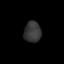
Tissue: prostate
Cell type: Myeloid cells
Senescence score: 0.7889
Nuclear area (px): 349
Mean DAPI intensity: 54.559